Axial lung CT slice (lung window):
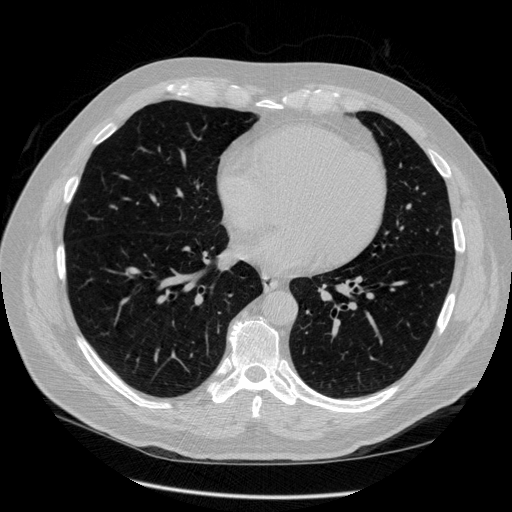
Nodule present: no